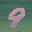
Label: 9